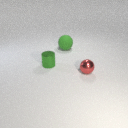
large green rubber sphere behind small red metal sphere